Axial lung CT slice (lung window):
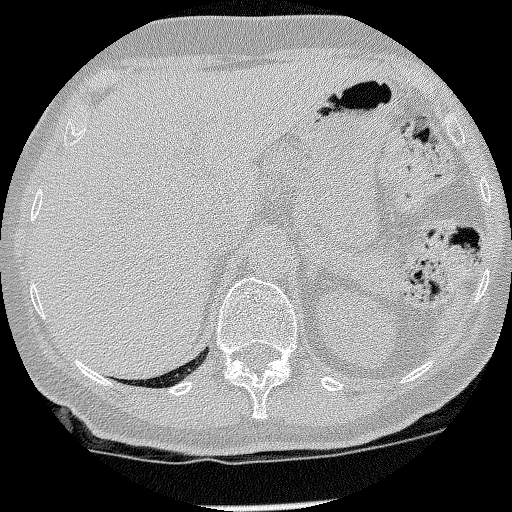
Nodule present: no